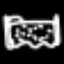
Label: bed